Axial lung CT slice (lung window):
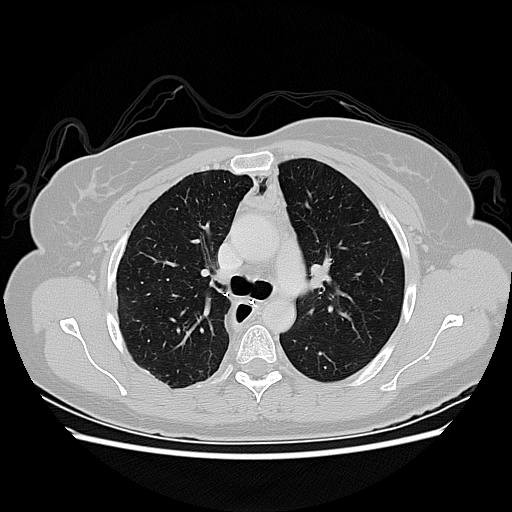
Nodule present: no